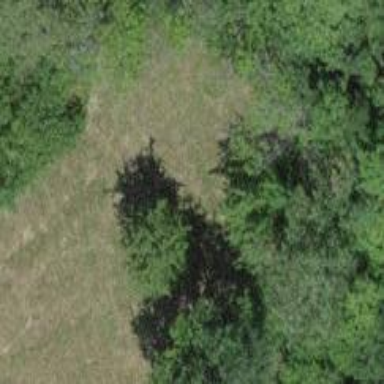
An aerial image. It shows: Deciduous broadleaved tree.